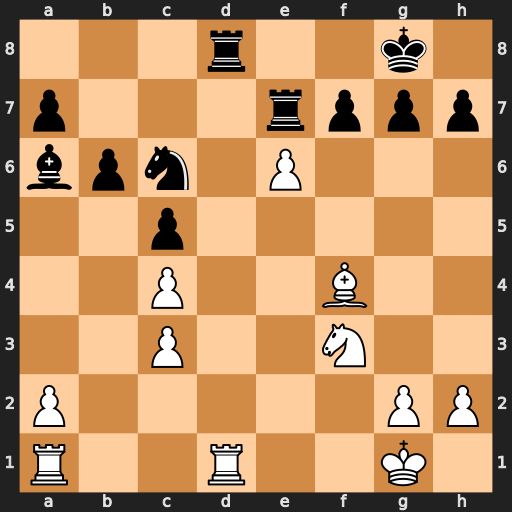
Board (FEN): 3r2k1/p3rppp/bpn1P3/2p5/2P2B2/2P2N2/P5PP/R2R2K1
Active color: w
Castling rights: -
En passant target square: -
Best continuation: Ne5 Rxe6 Nxc6 Rxd1+ Rxd1